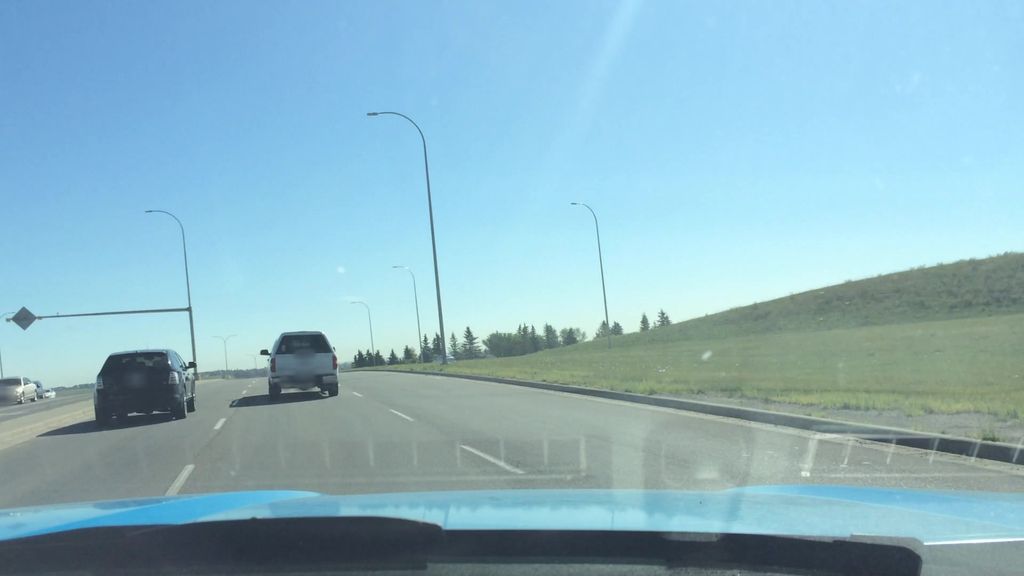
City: calgary